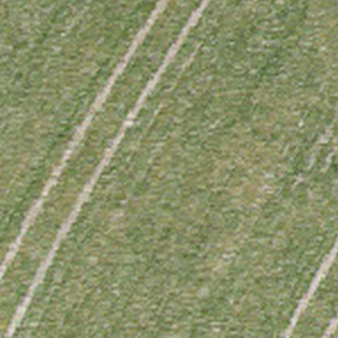
Label: other